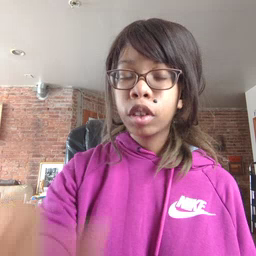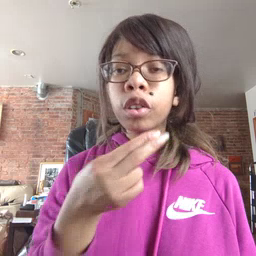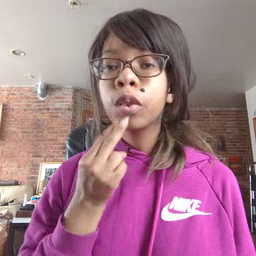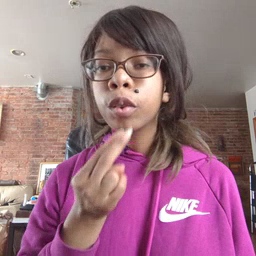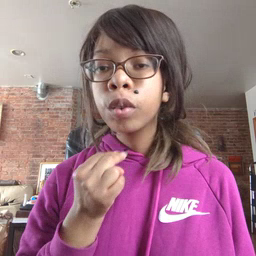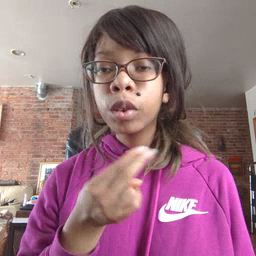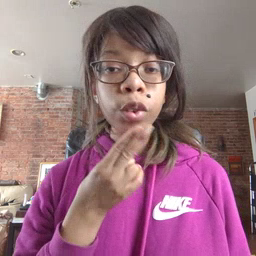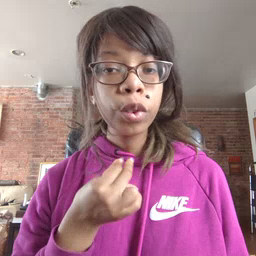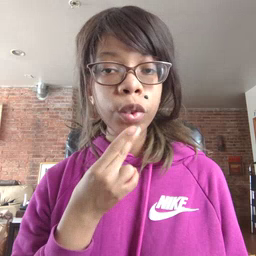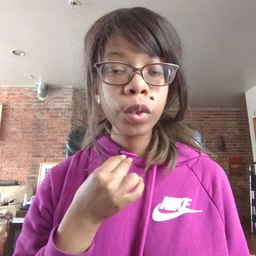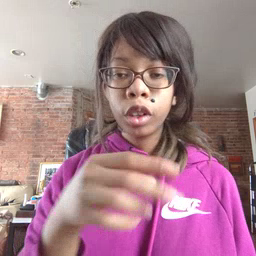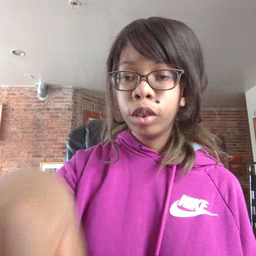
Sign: cute